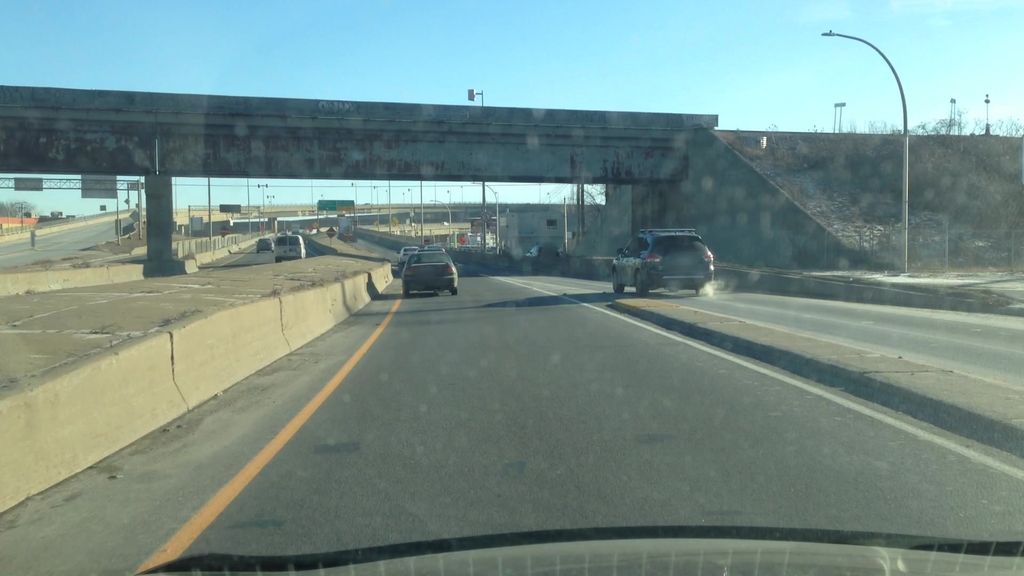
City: montreal